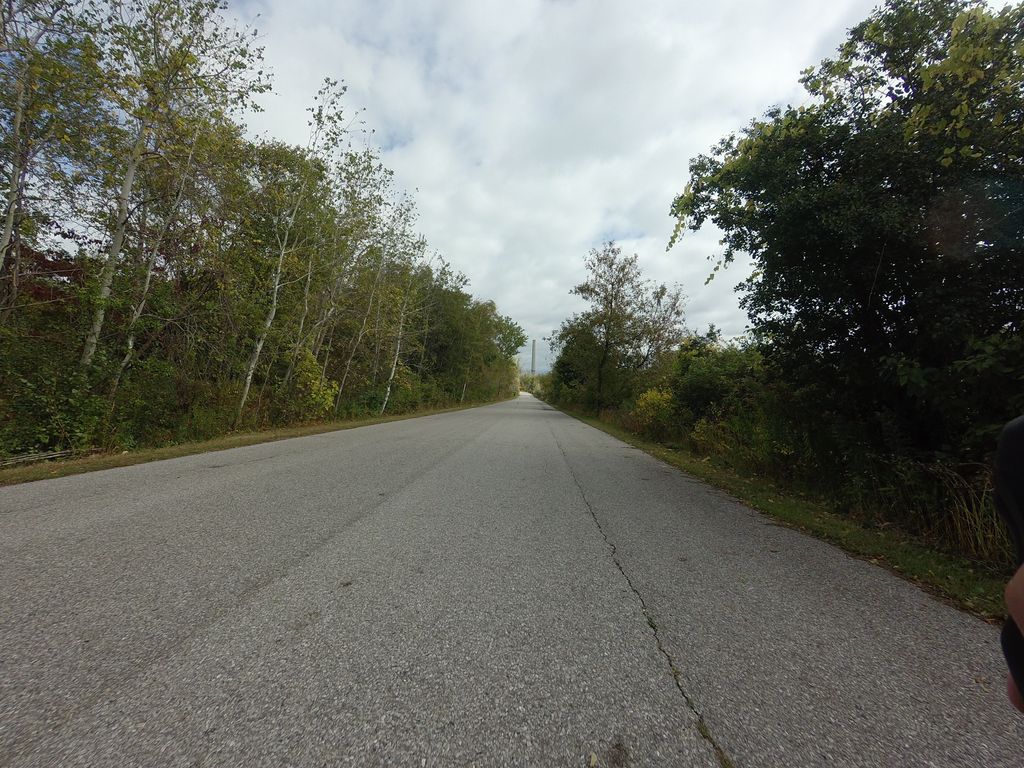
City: toronto